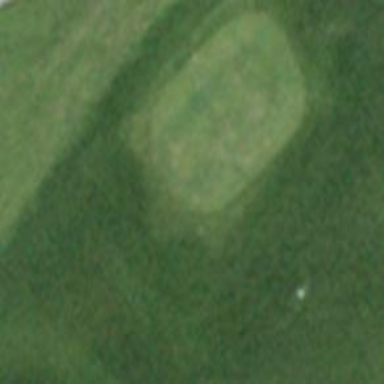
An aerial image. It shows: Golf tee.